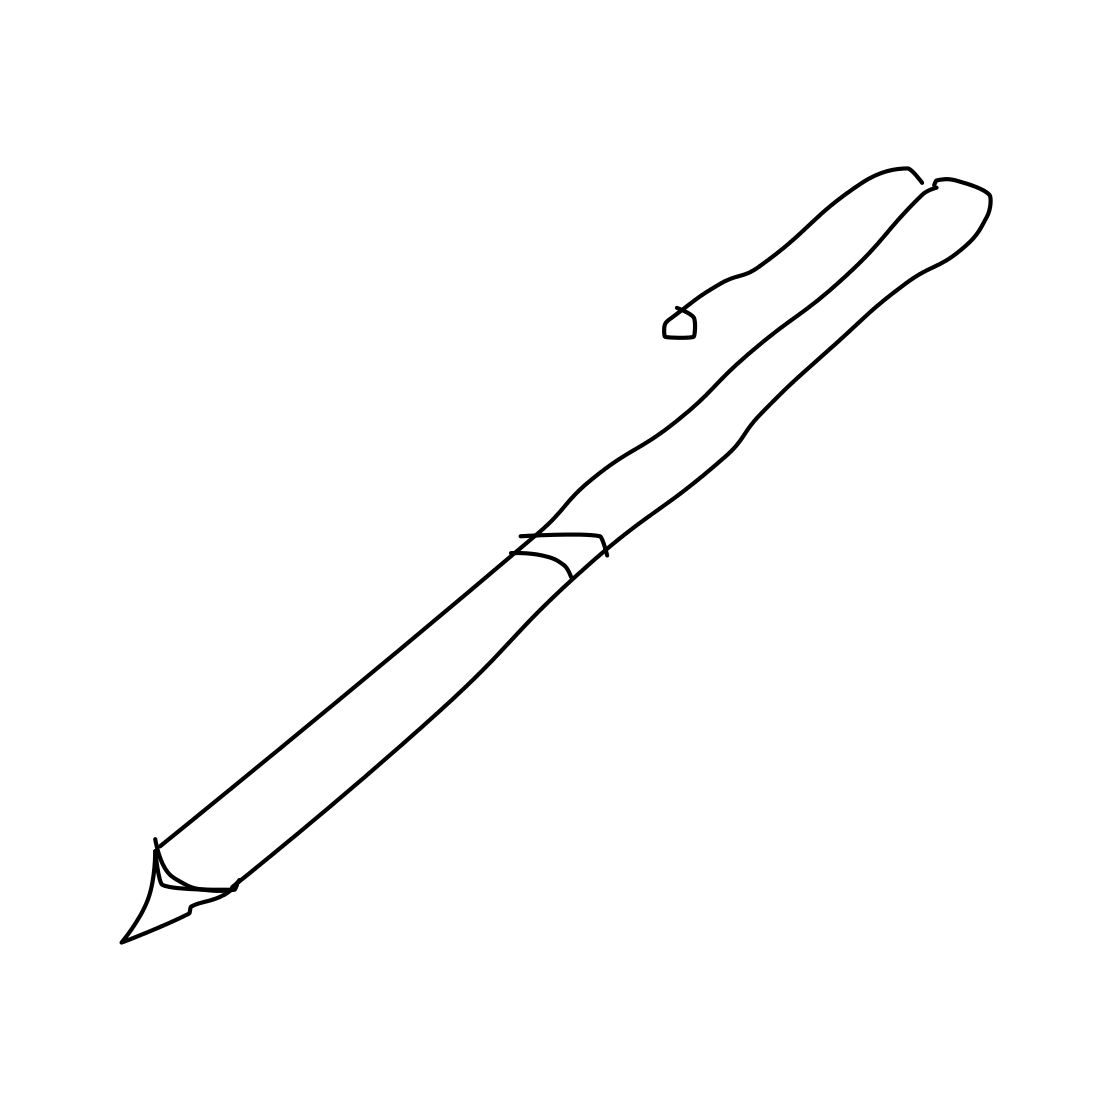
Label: pen